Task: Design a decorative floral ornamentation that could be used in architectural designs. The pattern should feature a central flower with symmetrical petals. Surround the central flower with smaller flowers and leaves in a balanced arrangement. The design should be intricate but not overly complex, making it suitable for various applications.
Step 989:
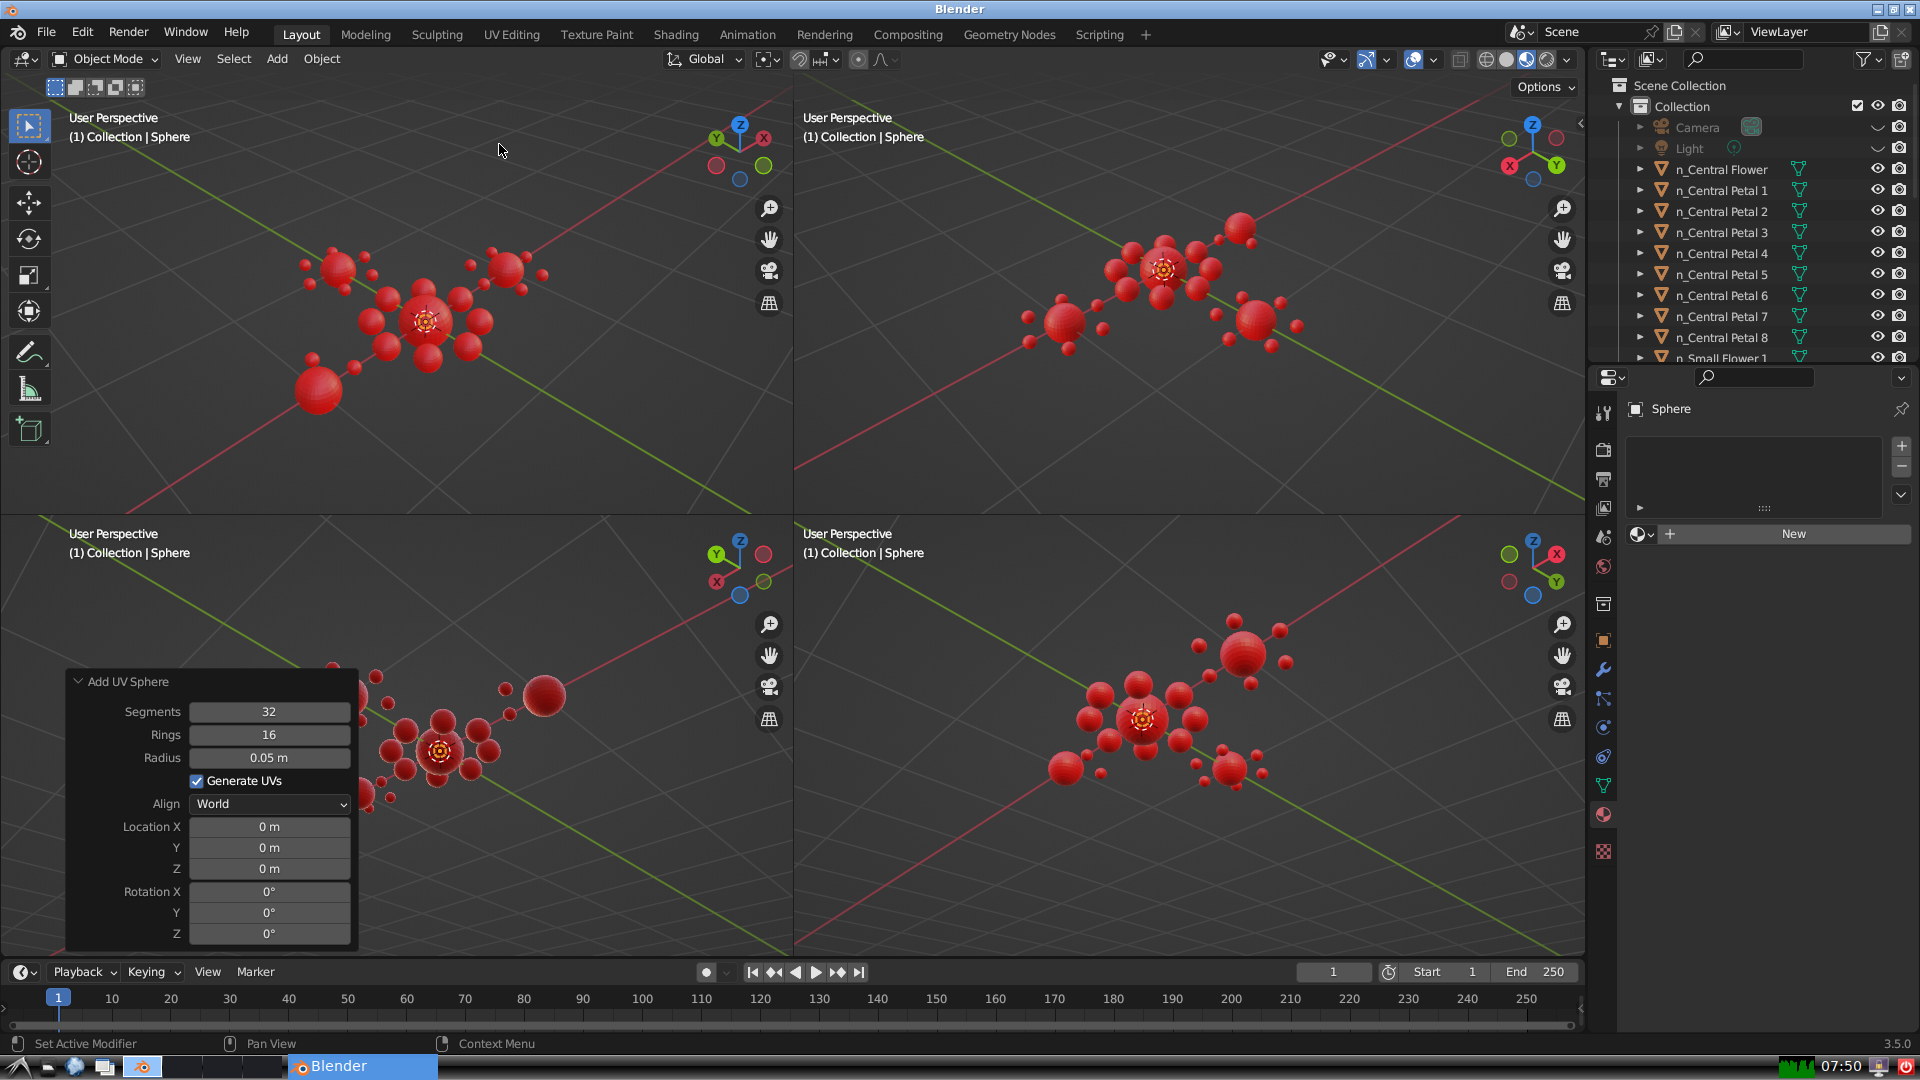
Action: {"mouse_move": [270, 758]}